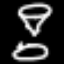
Label: hourglass